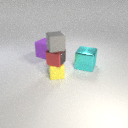
small gray rubber cube above small yellow rubber cube